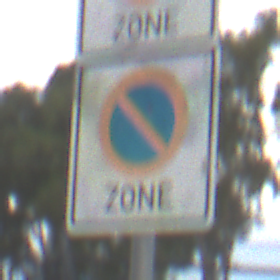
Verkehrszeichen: BeginnEingeschraenktesHalteverbotZone
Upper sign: BeginnZone30
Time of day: MorningAfternoon
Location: Outdoor (RoadRail)
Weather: PartlyCloudy
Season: NotSpecified
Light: Natural